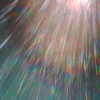
Label: sunburn